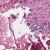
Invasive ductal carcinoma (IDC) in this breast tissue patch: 0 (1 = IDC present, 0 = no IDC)